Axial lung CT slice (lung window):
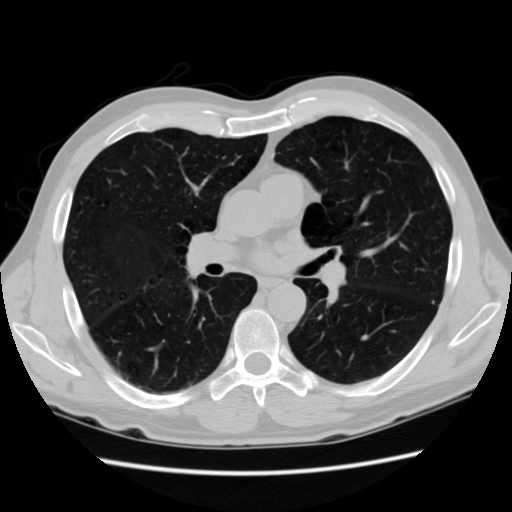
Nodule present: no